Question: Why is my table view blank? It was fine until I added "initWithStyle"
Here is what it looks like:

And here is what my code looks like:
Here is my .h:
'''
#import <UIKit/UIKit.h>
@interface TableViewController : UITableViewController {
NSMutableArray *jokes;
IBOutlet UITableView *jokeTableView;
}
@property (nonatomic, retain) NSMutableArray *jokes;
@property (retain) UITableView *jokeTableView;
@end
'''
And here is my implementation file:
'''
#import "TableViewController.h"
#import "Joke.h"
@implementation TableViewController
@synthesize jokes;
@synthesize jokeTableView;
- (void)awakeFromNib {
[jokeTableView init];
}
- (id)initWithStyle:(UITableViewStyle)style {
if (self = [super initWithStyle:style]) {
self.jokes = [NSMutableArray arrayWithObjects:
[Joke jokeWithValue:@"If you have five dollars and Chuck Norris has five dollars, Chuck Norris has more money than you"],
[Joke jokeWithValue:@"There is no 'ctrl' button on Chuck Norris's computer. Chuck Norris is always in control."],
[Joke jokeWithValue:@"Apple pays Chuck Norris 99 cents every time he listens to a song."],
[Joke jokeWithValue:@"Chuck Norris can sneeze with his eyes open."],
nil];
self.jokeTableView.rowHeight = 30.0;
// self.jokeTableView.separatorStyle = UITableViewCellSeparatorStyleSingleLine;
self.jokeTableView.sectionHeaderHeight = 0;
}
return self;
}
- (NSInteger)numberOfSectionsInTableView:(UITableView *)tableView { // Saying how many sections wanted (Just like in address, where sorts by first name)
return 1;
}
- (NSInteger)tableView:(UITableView *)tableView
numberOfRowsInSection:(NSInteger)section {
return [jokes count];
}
- (UITableViewCell *)tableView:(UITableView *)tableView
cellForRowAtIndexPath:(NSIndexPath *)indexPath {
static NSString *CellIdentifier = @"Team";
UITableViewCell *cell =
[tableView dequeueReusableCellWithIdentifier:CellIdentifier];
if (cell == nil) {
cell = [[[UITableViewCell alloc]
initWithFrame:CGRectZero
reuseIdentifier:CellIdentifier] autorelease];
}
Joke *j = (Joke *)[jokes objectAtIndex:indexPath.row];
if( j )
cell.text = j.joke;
return cell;
}
- (void)tableView:(UITableView *)tableView didSelectRowAtIndexPath:(NSIndexPath *)indexPath {
}
- (void)viewWillAppear:(BOOL)animated {
[super viewWillAppear:animated];
}
- (void)viewDidAppear:(BOOL)animated {
[super viewDidAppear:animated];
}
- (BOOL)shouldAutorotateToInterfaceOrientation:
(UIInterfaceOrientation)interfaceOrientation {
return (interfaceOrientation != UIInterfaceOrientationPortraitUpsideDown);
}
- (void)didReceiveMemoryWarning {
[super didReceiveMemoryWarning];
}
- (void)dealloc {
[jokes release];
[jokeTableView release];
[super dealloc];
}
@end
'''
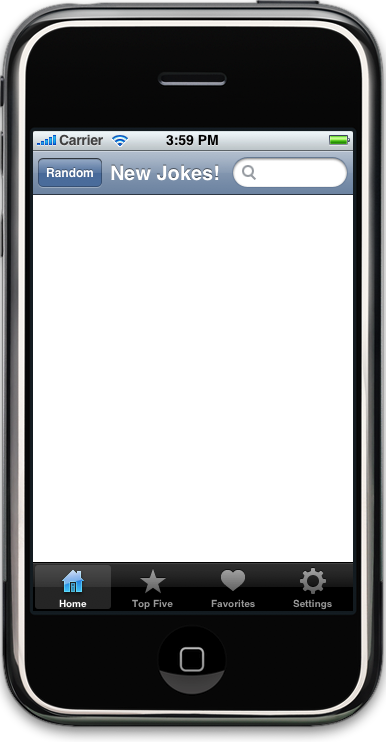
Answer: If your view controller is being loaded from a nib, you'll need to override the 'initWithCoder:' method, not 'initWithStyle:'.
However, the normal solution would be to add all your custom initialization code in the awakeFromNib: method, this is called after the nib is loaded and all outlets are connected, so it makes a great place to do any initialization you need.
See the <URL> for details on object instantiation from nibs. Also, if you have access to the 3.0 beta docs, do a search for 'awakeFromNib:', the updated wording gives a better explanation of which methods are called and when.
P.S. You shouldn't be calling '[jokeTableView init]' in your code, this will be done automatically when the nib is unpacked.
Since you are setting properties for your table view from your initialization code, this should definitely be in 'awakeFromNib:', not 'initWithCoder:' or 'initWithStyle:'.
Looking at the screenshot, you might also want to make sure with Interface Builder that the UITableView is placed correctly in the nib file for your view controller, and that the code (or nib) that creates your view controller is referring to the right nib file - if it were just the data for the table view that had not loaded, you would see gray lines between empty cells, not just blank white space like in that image.